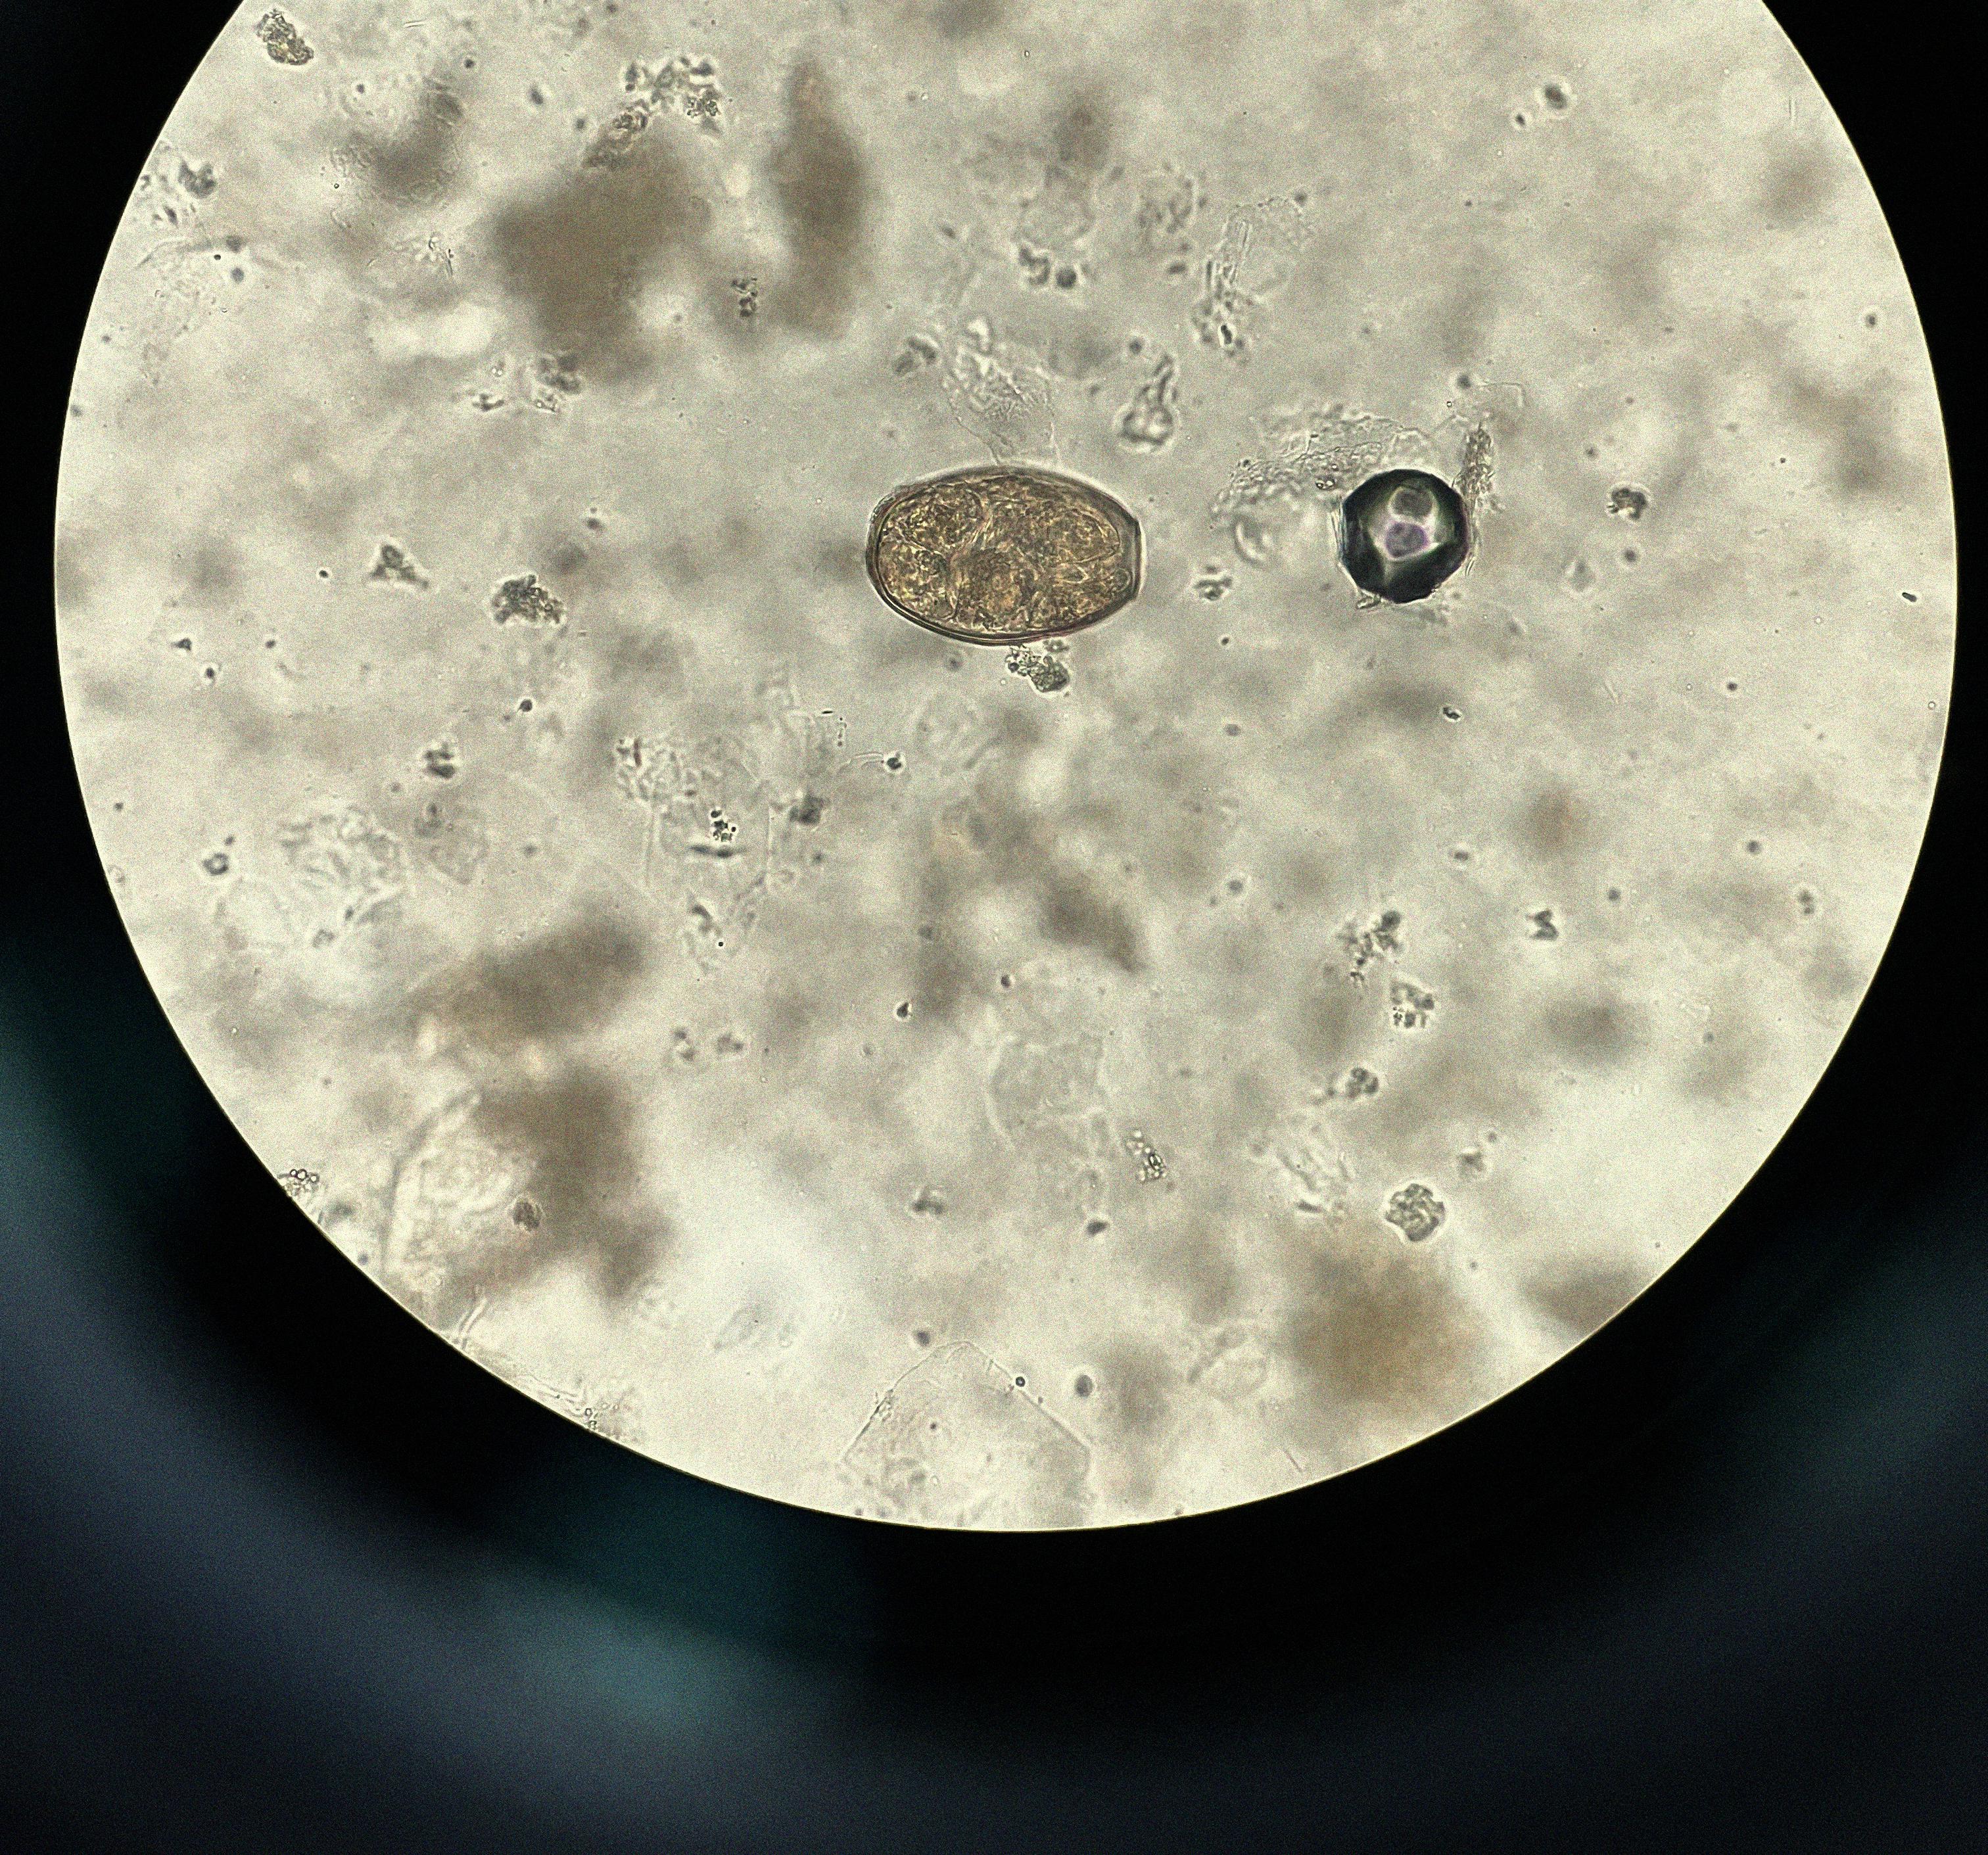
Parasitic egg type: Paragonimus spp